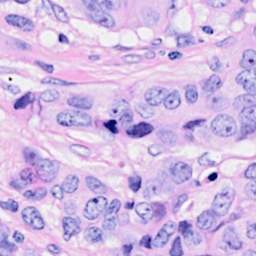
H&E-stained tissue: Breast